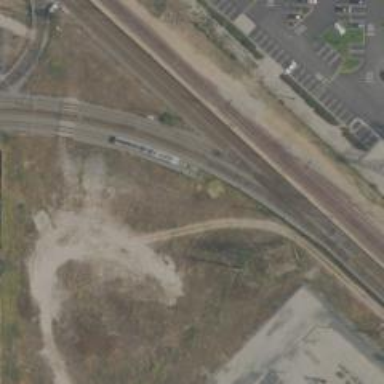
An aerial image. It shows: Railway crossing.